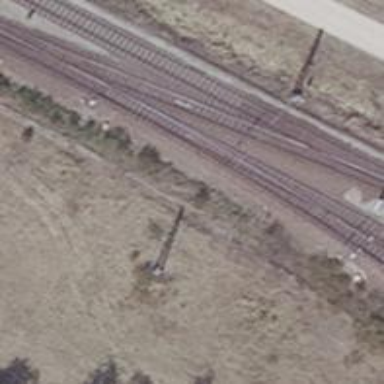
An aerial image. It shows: Railway switch.